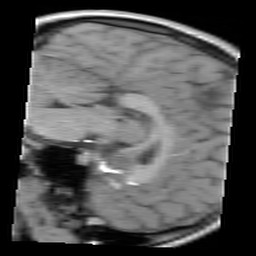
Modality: FLASH
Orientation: sagittal
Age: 22
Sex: male
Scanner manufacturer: siemens
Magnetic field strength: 3 T
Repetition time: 0.245 s
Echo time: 0.0026 s